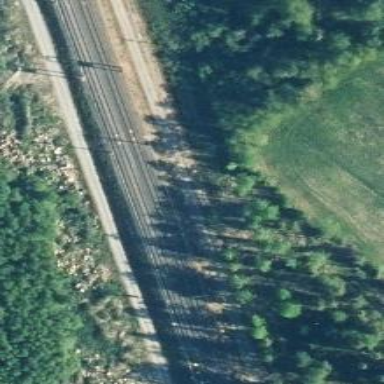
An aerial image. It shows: Railway track with continuous electrified contact lines.